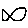
Label: fish